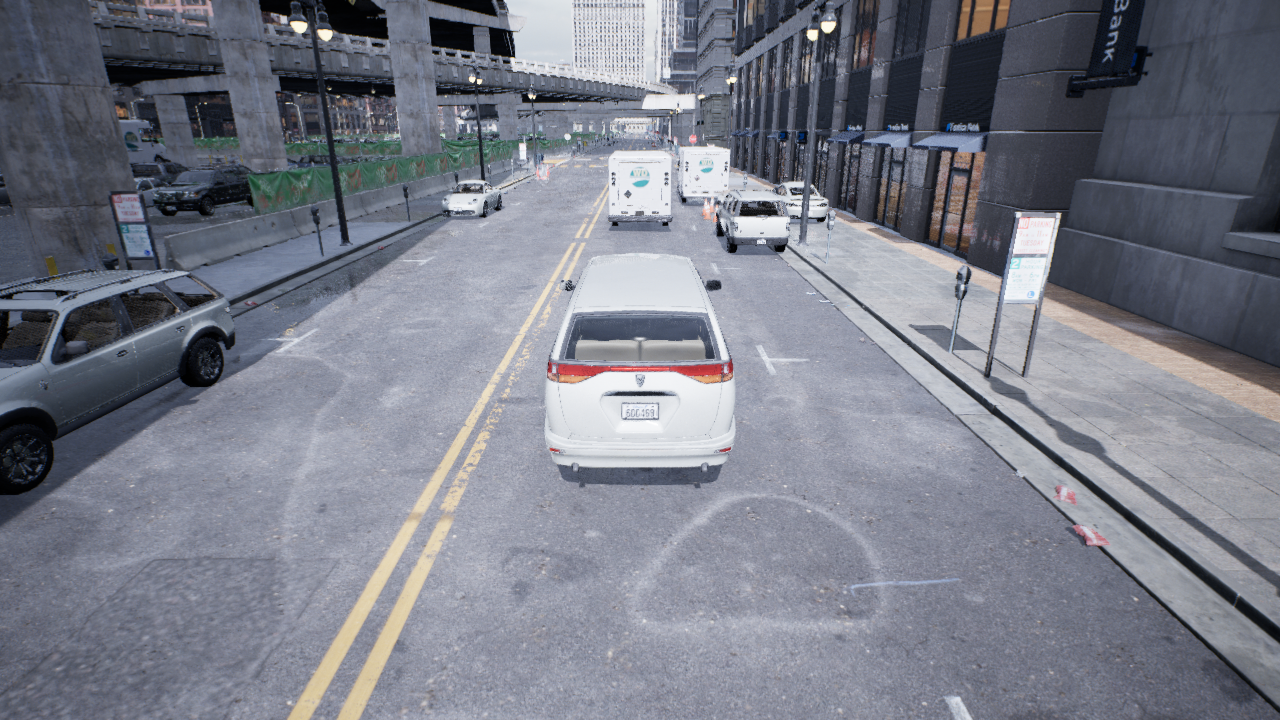
Venue: downtown
Lighting: overcast
Vehicle rig: minivan